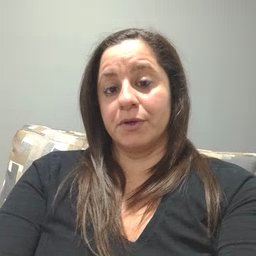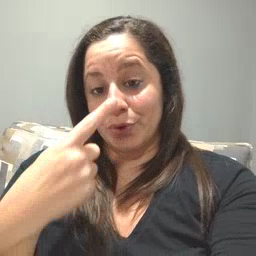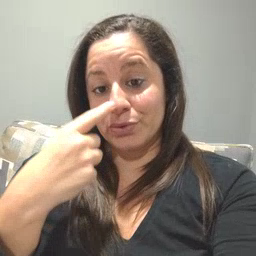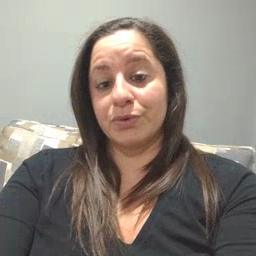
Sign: nose